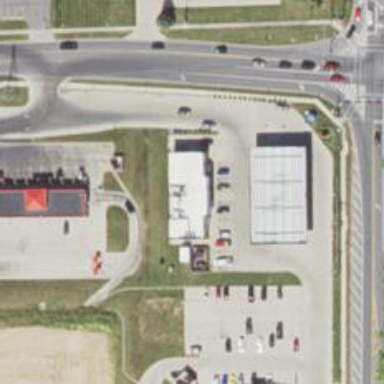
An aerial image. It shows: Convenience shop.